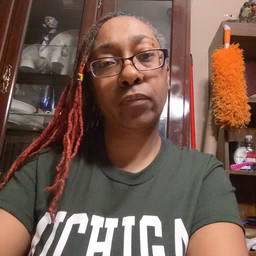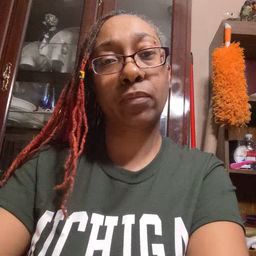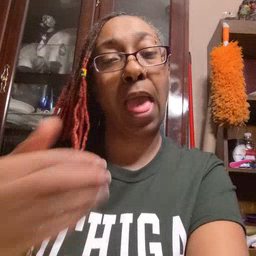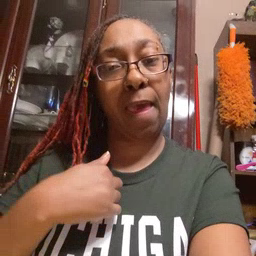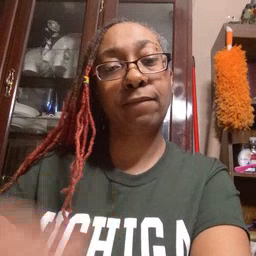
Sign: have